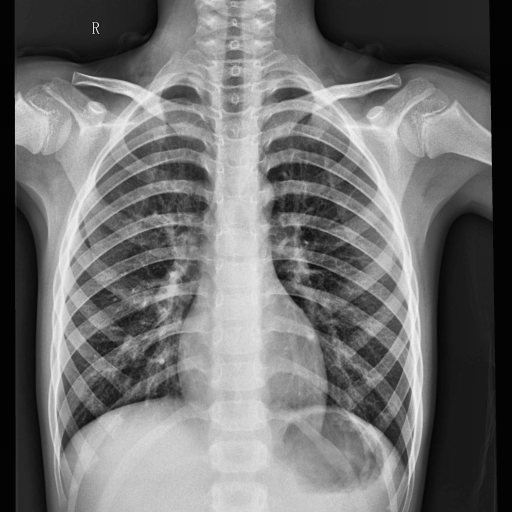
Finding: NORMAL